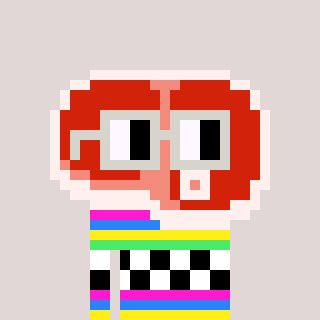
a pixel art character with square light gray glasses, a steak-shaped head and a darkbrown-colored body on a warm background